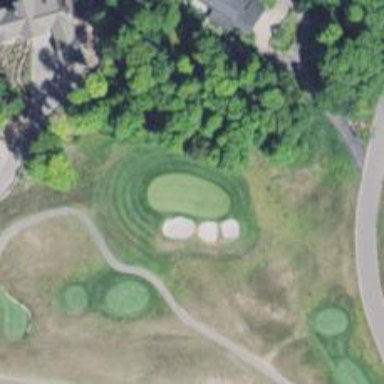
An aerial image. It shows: Golf hole.